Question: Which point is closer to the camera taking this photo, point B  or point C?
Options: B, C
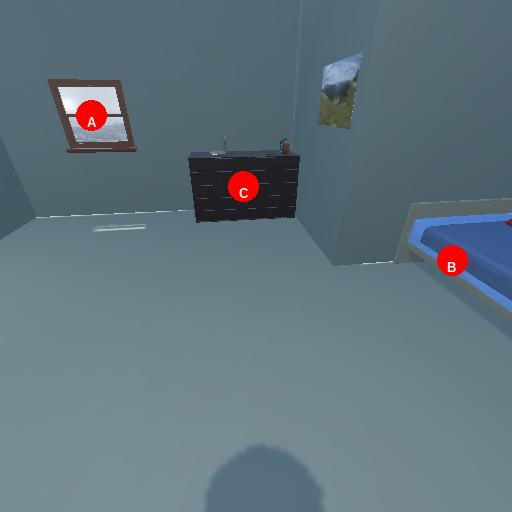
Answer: B